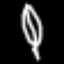
Label: leaf